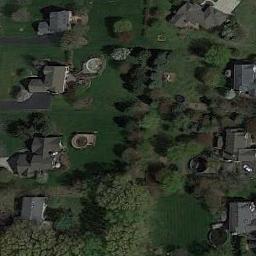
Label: medium_residential